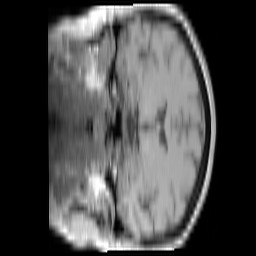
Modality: T1w
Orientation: coronal
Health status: ill
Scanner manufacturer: siemens
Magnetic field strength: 3 T
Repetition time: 0.44 s
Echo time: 0.00266 s